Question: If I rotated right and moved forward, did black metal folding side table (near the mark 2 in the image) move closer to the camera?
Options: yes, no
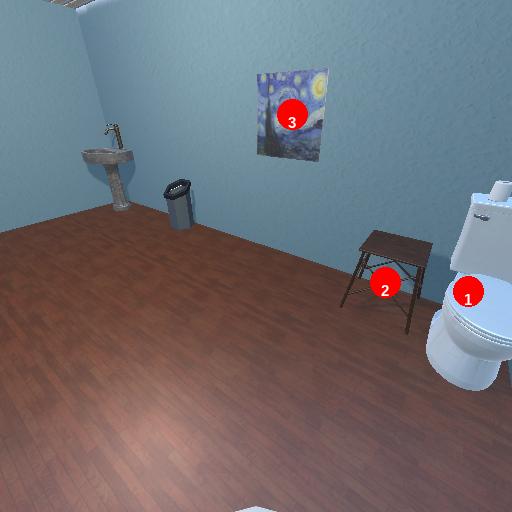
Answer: yes